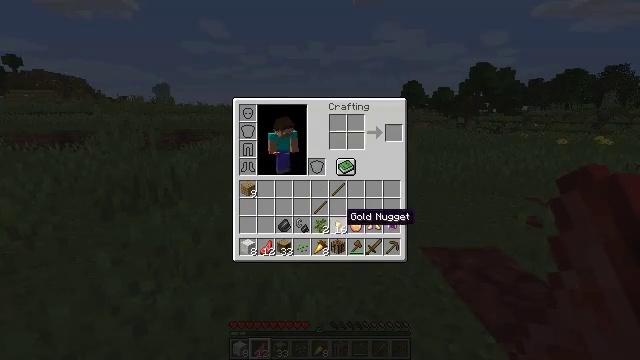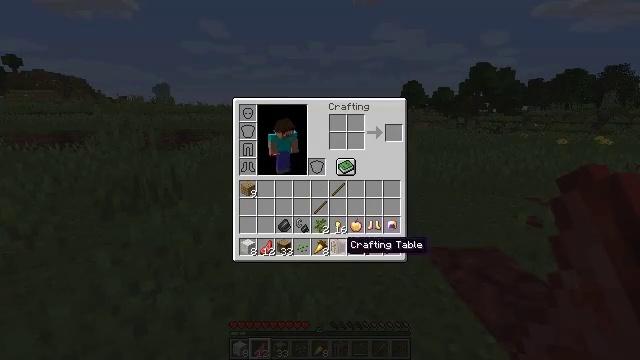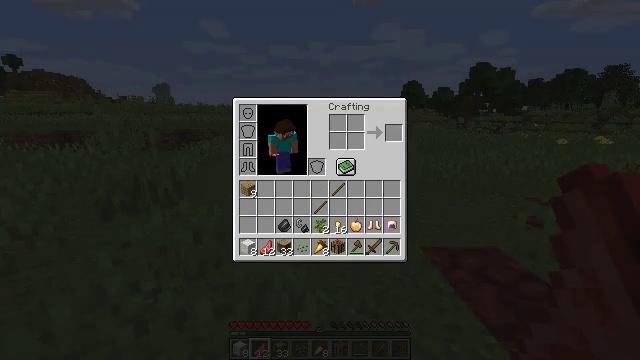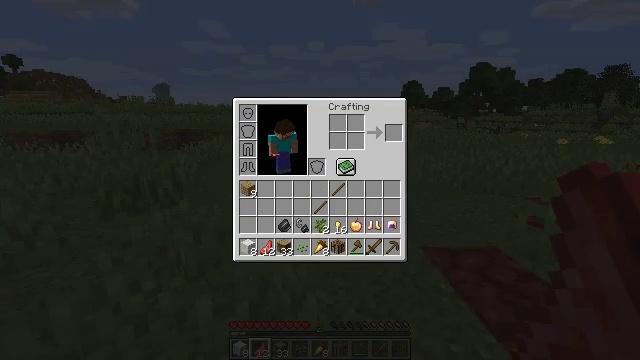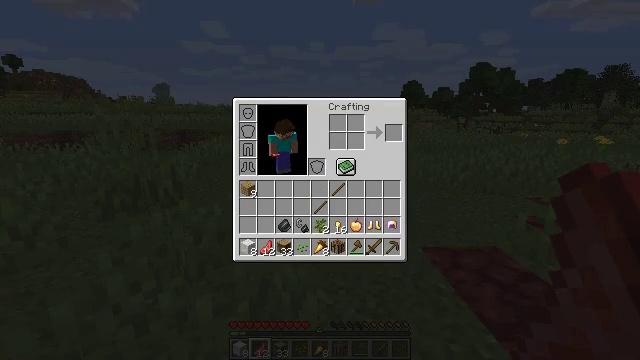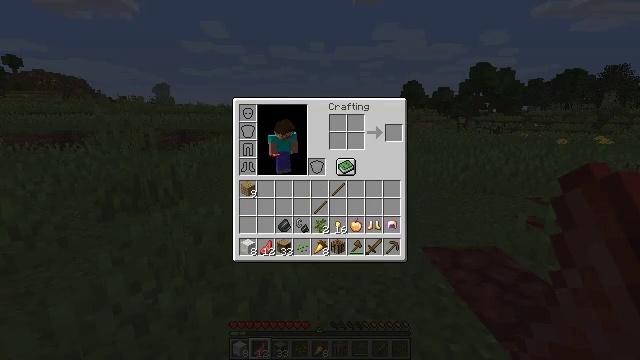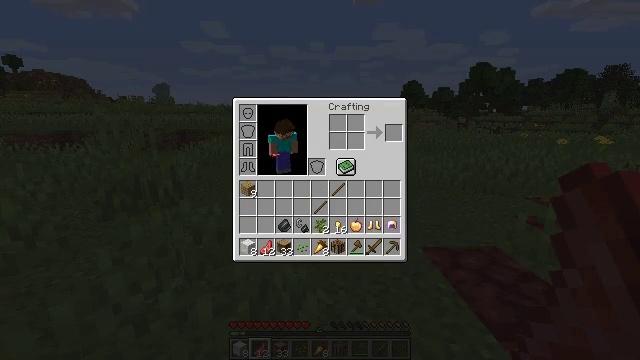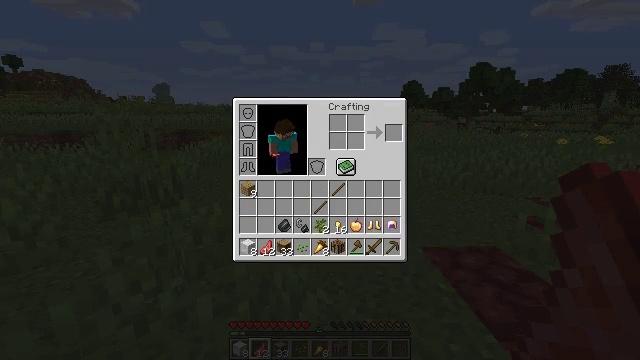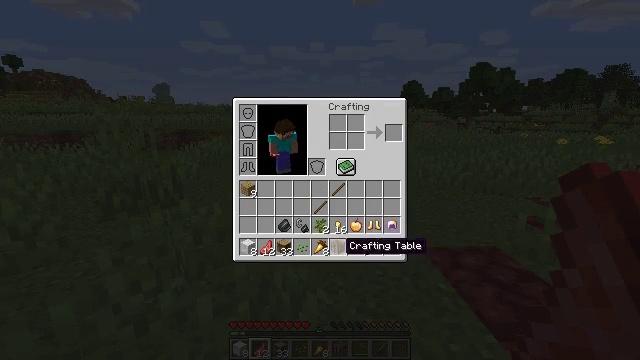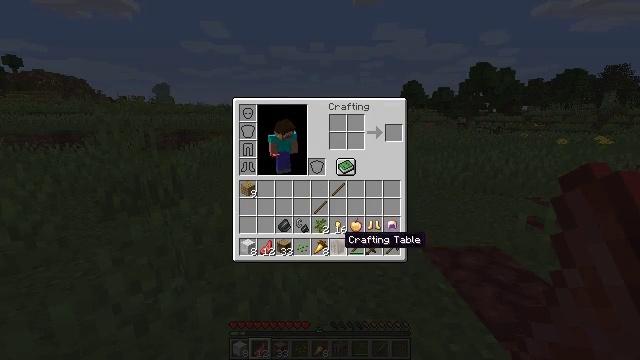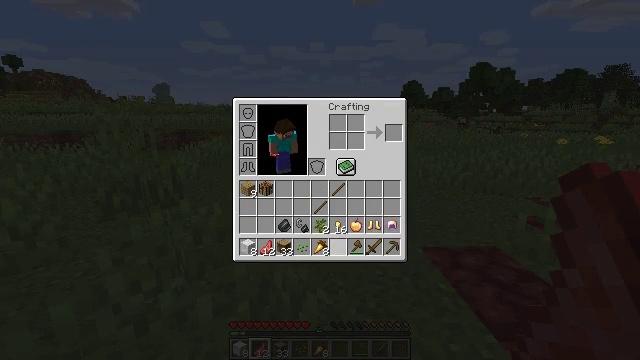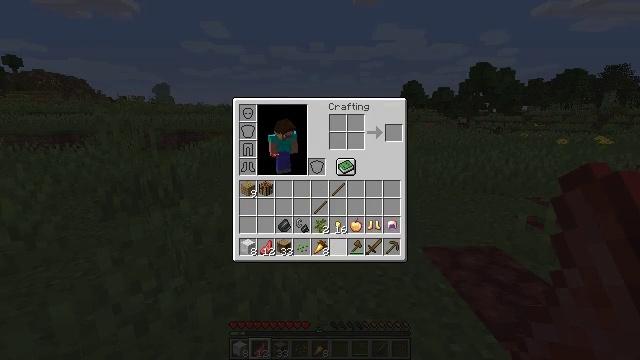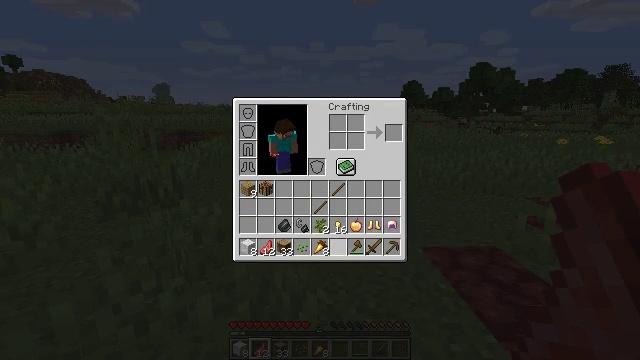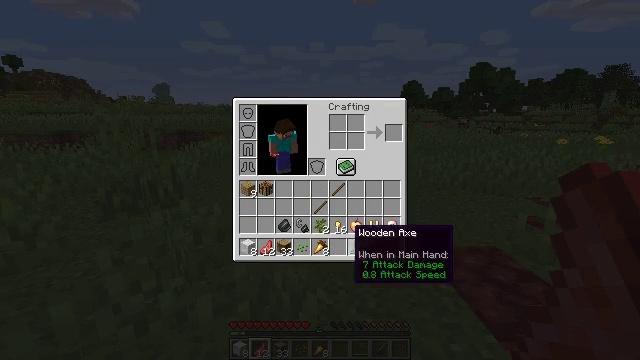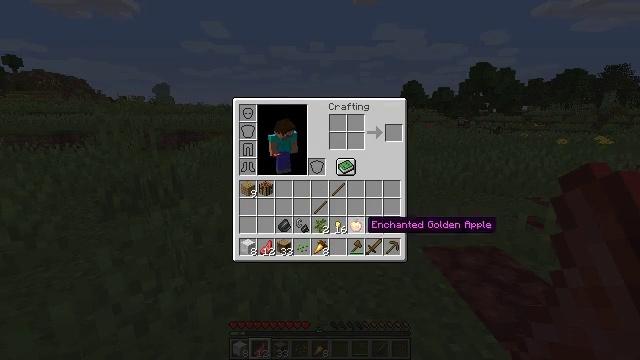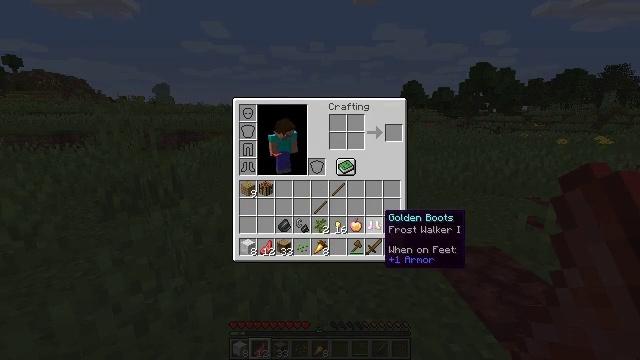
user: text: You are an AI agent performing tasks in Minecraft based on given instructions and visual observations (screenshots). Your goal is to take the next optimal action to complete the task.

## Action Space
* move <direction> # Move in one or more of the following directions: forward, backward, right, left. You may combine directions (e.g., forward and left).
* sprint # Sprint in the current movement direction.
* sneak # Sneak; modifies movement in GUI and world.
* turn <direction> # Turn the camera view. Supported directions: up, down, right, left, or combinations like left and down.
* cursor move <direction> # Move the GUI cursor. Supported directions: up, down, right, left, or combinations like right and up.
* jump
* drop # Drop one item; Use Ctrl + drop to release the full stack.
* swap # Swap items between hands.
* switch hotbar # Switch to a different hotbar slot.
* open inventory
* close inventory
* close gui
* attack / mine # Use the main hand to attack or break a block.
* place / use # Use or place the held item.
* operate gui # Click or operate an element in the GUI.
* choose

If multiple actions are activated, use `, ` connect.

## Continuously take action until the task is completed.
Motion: motion action
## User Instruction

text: Retrieve the brewing stand by breaking it.
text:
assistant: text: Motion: cursor move down
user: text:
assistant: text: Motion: cursor move down
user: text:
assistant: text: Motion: no_op
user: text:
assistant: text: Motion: sneak
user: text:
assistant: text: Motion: sneak
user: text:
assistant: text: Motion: sneak
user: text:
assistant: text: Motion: sneak
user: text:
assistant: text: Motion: sneak
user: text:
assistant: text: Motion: sneak
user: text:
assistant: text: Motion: sneak, operate gui
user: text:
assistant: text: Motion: sneak, operate gui
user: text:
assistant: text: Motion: sneak, operate gui
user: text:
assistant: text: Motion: sneak, cursor move right
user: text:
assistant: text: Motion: sneak, cursor move right and up
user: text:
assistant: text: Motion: sneak, cursor move right and up
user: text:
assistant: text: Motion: sneak
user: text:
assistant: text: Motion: sneak
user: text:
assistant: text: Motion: sneak
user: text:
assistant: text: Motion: sneak
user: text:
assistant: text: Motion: sneak
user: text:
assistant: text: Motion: sneak, operate gui
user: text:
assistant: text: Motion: sneak, operate gui
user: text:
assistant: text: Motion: sneak
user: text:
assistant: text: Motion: sneak
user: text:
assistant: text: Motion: sneak
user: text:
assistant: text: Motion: sneak
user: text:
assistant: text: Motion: sneak
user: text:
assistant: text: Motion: sneak
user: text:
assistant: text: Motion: sneak
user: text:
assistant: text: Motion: sneak